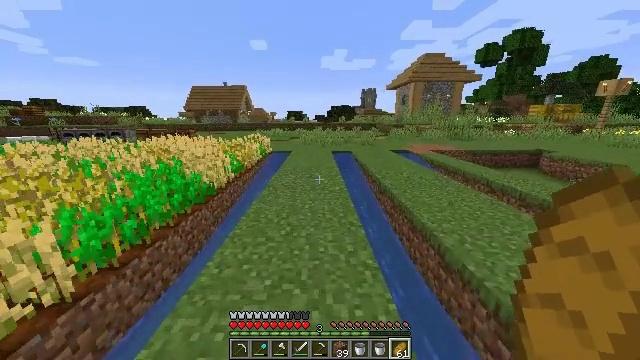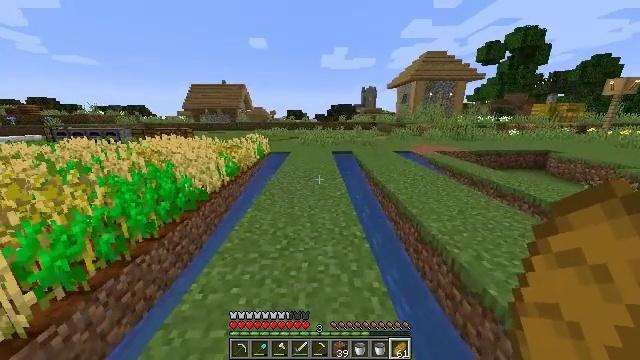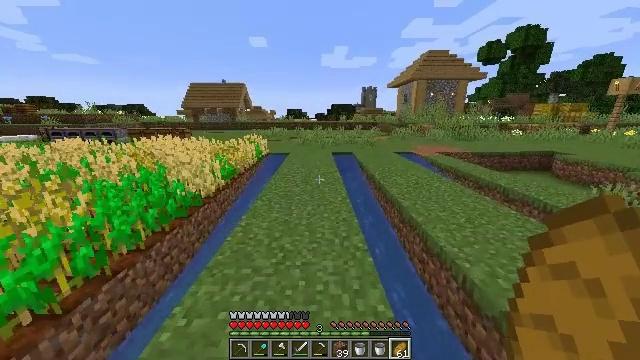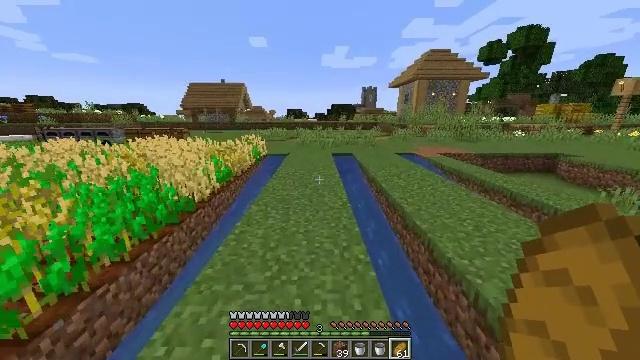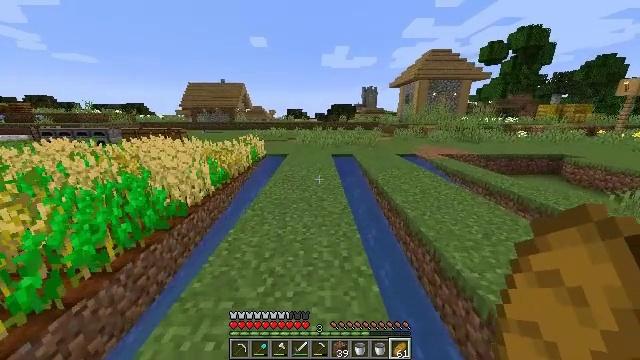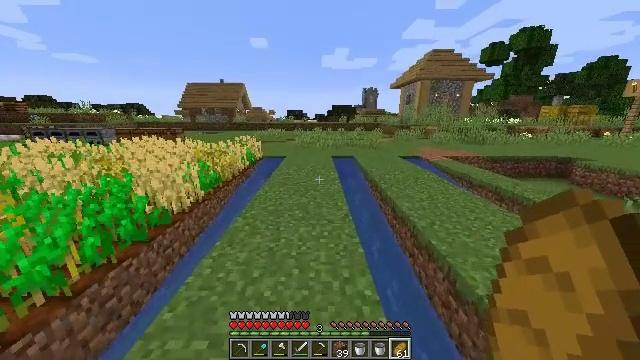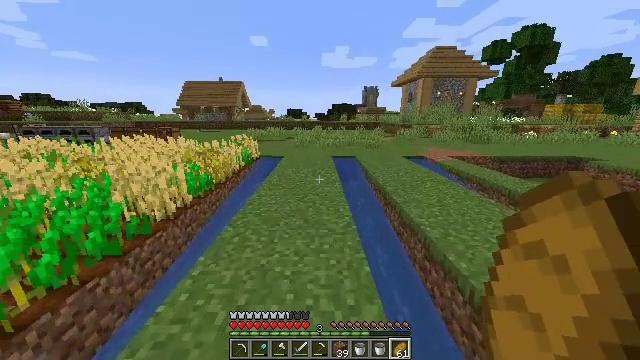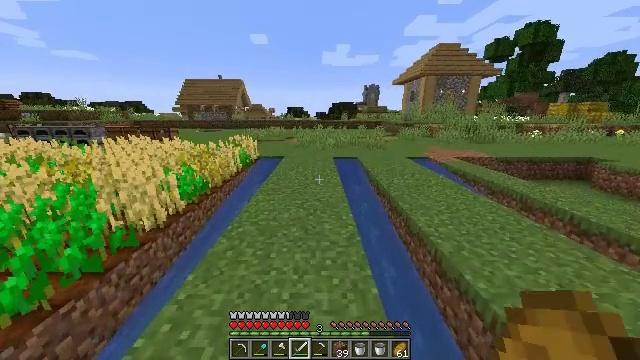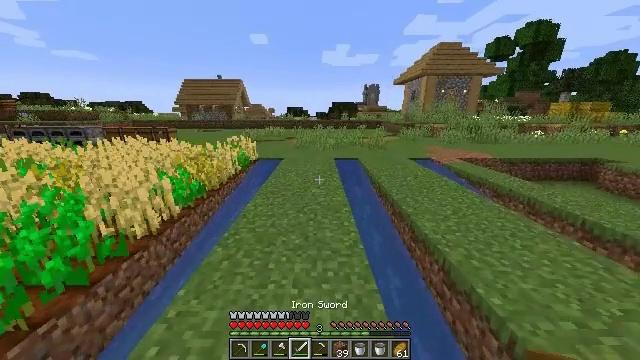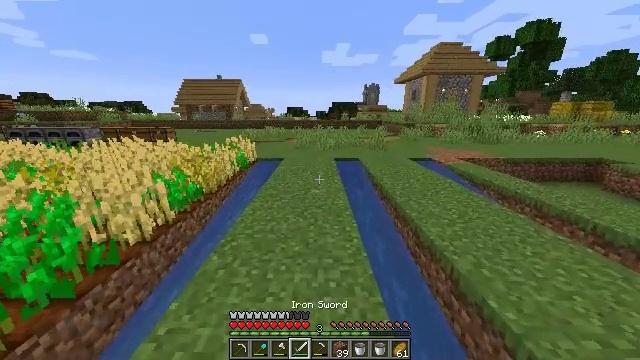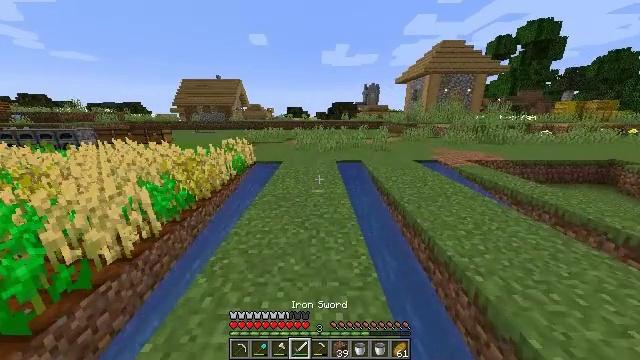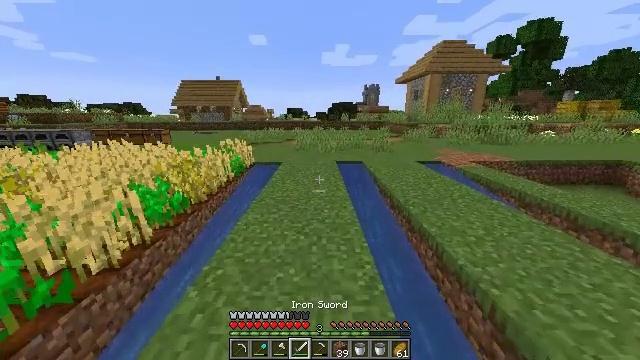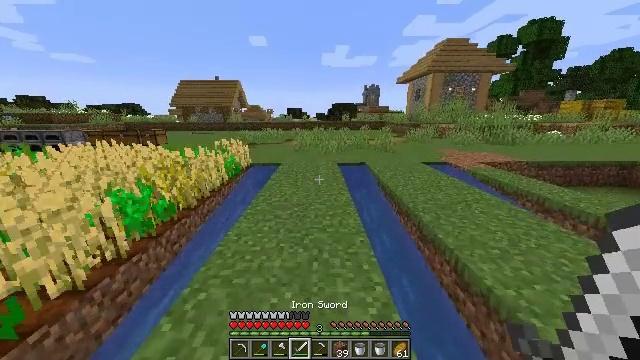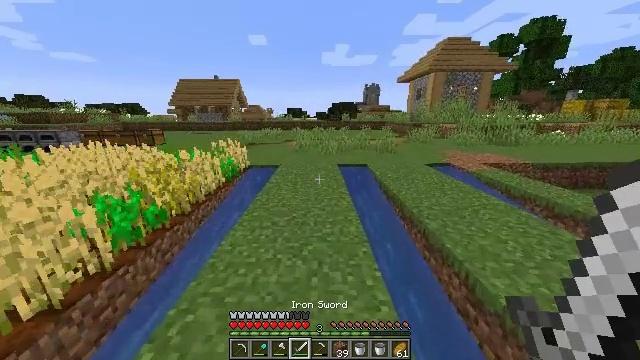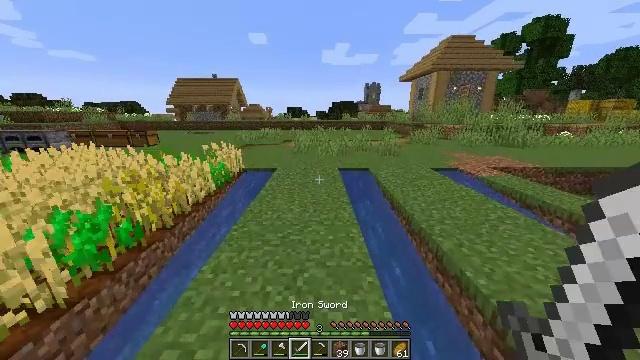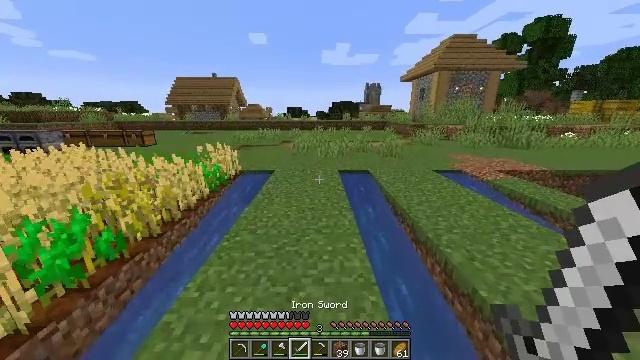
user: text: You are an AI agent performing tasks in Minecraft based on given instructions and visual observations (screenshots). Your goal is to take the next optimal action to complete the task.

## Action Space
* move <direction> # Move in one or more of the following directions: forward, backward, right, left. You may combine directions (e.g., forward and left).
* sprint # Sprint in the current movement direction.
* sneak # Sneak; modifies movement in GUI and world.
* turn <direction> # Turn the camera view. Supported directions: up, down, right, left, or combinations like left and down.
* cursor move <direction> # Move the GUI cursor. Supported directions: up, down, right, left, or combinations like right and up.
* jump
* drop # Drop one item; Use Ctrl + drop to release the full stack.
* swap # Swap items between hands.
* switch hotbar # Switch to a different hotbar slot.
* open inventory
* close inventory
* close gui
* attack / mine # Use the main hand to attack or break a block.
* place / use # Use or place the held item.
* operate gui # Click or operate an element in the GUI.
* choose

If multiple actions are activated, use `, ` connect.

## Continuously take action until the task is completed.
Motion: motion action
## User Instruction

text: Attack the hay block to get hay.
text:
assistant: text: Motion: move forward
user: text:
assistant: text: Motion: move forward
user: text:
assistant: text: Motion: move forward
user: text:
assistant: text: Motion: move forward
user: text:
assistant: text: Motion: move forward
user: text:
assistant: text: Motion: move forward
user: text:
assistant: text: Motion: move forward, switch to hotbar 4
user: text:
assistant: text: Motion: move forward, switch to hotbar 4
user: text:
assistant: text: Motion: move forward, switch to hotbar 4
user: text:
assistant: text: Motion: move forward, switch to hotbar 4
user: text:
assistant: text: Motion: move forward, switch to hotbar 4
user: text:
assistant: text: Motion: move forward, switch to hotbar 4
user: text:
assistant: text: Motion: move forward
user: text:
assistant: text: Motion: move forward
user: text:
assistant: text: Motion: move forward
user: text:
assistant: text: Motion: move forward
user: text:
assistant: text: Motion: move forward
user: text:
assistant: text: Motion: move forward
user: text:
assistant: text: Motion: move forward
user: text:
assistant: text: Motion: move forward
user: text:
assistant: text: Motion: move forward
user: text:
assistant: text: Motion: move forward
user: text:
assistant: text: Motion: move forward
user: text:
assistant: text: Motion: move forward
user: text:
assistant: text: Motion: move forward, turn left
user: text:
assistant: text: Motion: move forward, turn left
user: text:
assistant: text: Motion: move forward, turn left
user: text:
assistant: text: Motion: move forward
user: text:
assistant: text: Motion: move forward
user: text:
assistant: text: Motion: move forward